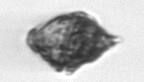
Label: Kryptoperidinium_triquetrum